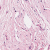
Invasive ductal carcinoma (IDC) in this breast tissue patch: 0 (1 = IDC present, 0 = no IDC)